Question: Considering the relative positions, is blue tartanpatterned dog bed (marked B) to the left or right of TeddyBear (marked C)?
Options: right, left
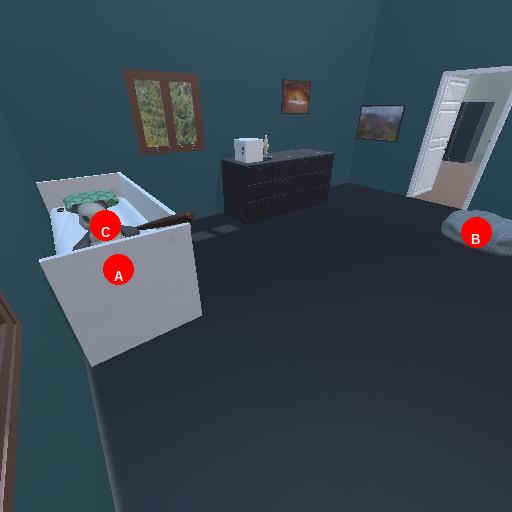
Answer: right